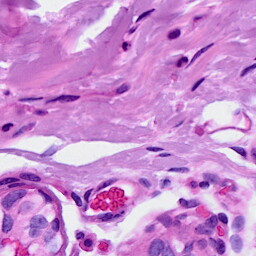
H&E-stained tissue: Breast